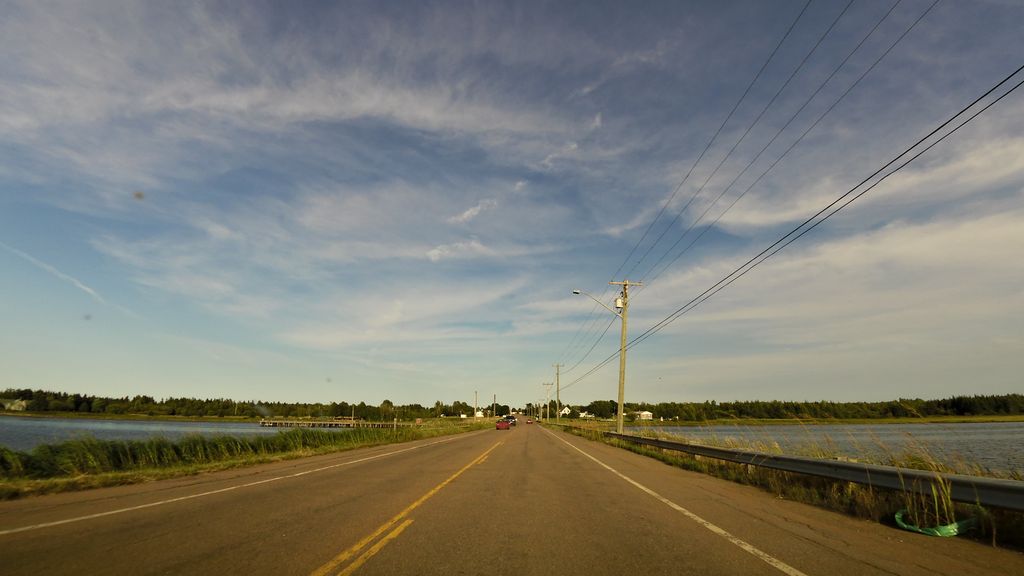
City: charlottetown